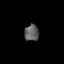
Tissue: lung
Cell type: Epithelial cells
Senescence score: 0.2275
Nuclear area (px): 230
Mean DAPI intensity: 95.835